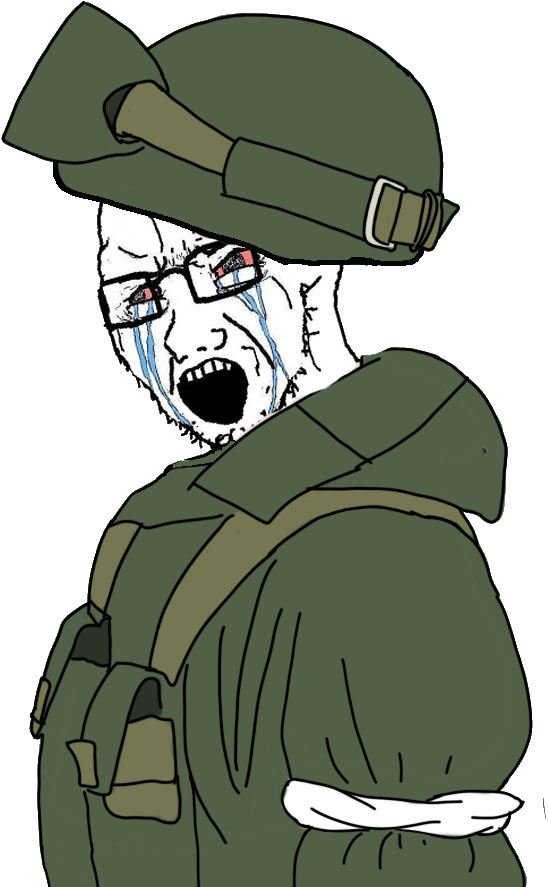
Label: 5_Soyjak